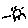
Label: sun